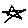
Label: star